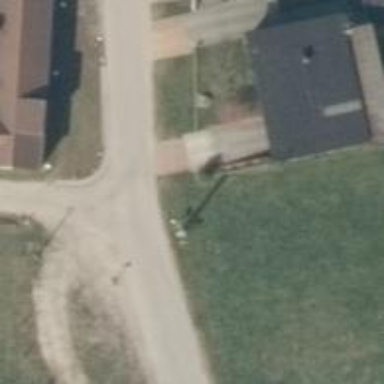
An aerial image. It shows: Residential road.